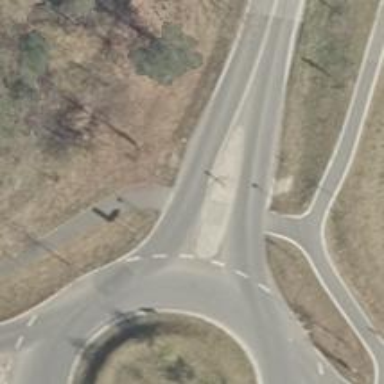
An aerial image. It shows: Secondary road with asphalt surface.